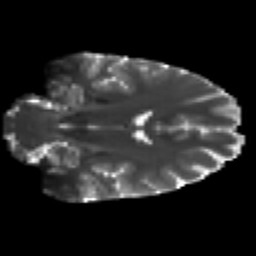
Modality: T2w
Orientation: coronal
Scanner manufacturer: ge
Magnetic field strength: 3 T
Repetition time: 7.98 s
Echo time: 0.0701 s